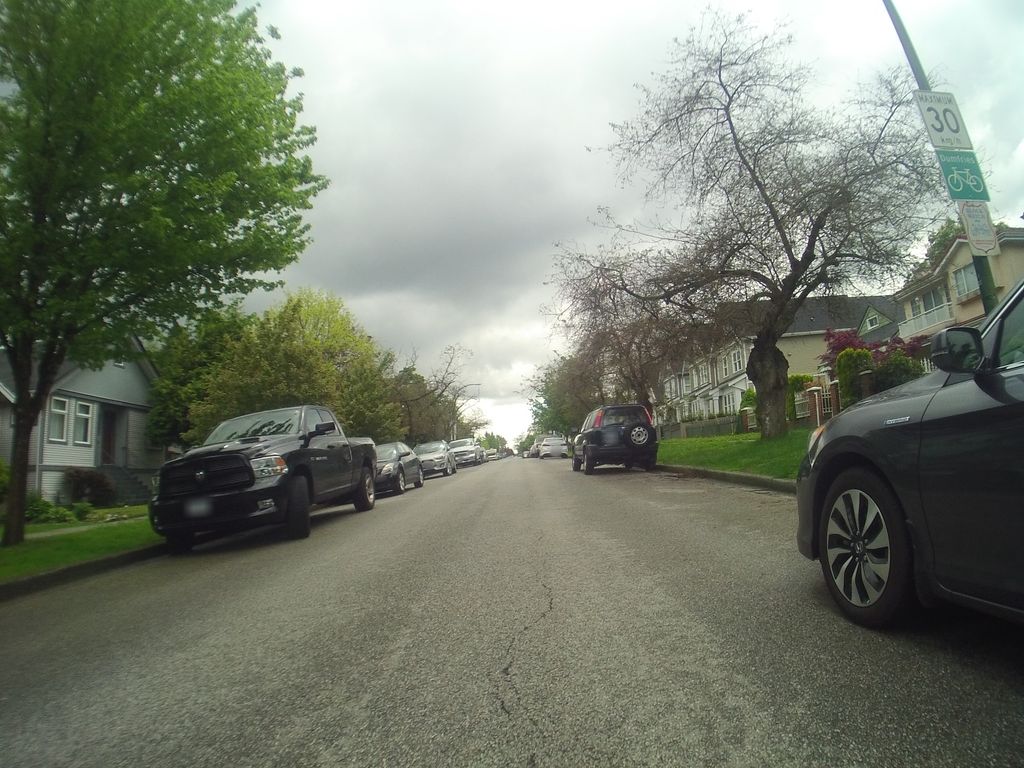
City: vancouver